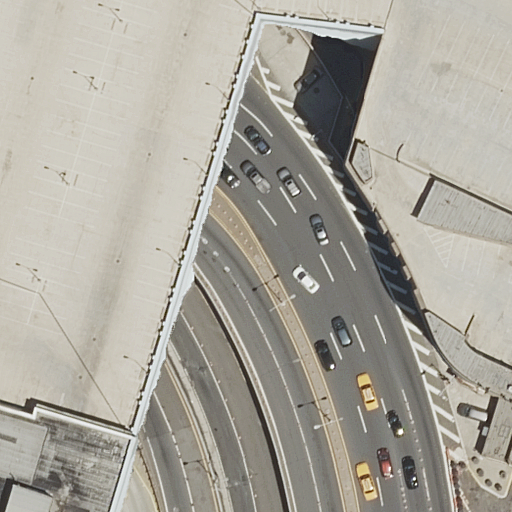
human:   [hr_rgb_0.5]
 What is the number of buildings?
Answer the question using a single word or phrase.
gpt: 1

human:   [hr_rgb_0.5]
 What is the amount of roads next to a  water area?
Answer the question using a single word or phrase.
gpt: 0

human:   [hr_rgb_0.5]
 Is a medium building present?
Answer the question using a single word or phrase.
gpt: yes

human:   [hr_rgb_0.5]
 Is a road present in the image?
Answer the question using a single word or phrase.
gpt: yes

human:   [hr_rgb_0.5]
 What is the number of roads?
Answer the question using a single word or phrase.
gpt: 15

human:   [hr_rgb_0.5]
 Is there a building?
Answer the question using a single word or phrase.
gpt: yes

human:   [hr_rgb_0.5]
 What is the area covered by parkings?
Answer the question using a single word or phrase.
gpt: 186m2

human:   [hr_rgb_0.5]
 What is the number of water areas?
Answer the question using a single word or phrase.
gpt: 0

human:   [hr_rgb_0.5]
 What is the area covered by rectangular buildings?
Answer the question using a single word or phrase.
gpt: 186m2

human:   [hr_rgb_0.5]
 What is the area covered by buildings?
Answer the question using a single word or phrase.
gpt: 186m2

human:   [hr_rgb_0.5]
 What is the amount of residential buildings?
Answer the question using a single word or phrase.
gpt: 1

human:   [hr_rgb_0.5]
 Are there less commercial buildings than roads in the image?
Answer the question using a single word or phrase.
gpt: yes

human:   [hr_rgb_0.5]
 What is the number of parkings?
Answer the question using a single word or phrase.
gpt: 1

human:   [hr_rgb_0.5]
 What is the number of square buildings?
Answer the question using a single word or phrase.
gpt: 0

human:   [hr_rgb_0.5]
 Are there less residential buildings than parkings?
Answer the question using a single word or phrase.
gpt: no

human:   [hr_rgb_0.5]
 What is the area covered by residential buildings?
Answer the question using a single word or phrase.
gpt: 186m2

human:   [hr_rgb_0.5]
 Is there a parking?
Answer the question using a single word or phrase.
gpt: yes

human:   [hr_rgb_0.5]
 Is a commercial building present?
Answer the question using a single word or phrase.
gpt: no

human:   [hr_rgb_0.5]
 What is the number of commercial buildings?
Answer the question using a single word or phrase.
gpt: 0

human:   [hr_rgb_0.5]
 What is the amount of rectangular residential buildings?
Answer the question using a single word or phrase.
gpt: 1

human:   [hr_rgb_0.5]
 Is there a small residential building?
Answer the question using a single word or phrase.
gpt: no

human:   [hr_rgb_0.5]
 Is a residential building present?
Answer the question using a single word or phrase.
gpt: yes

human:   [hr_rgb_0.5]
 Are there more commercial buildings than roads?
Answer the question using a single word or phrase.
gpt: no

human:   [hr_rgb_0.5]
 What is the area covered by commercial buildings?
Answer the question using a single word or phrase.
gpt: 0m2

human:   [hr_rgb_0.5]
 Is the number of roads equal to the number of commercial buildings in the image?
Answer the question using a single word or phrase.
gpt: no

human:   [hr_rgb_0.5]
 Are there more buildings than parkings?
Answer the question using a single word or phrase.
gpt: no

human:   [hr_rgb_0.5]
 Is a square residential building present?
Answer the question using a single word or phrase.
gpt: no

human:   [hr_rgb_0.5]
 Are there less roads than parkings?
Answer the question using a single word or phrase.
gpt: no

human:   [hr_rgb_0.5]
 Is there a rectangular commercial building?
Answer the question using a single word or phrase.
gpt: no

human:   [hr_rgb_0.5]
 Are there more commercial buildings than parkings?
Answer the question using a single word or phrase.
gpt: no

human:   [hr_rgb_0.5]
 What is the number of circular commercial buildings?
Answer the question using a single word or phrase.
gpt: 0

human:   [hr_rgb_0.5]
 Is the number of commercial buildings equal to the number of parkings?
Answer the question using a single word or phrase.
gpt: no

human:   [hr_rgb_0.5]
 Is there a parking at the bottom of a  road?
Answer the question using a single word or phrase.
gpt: yes

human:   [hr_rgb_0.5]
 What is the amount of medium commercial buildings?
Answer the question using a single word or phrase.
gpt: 0

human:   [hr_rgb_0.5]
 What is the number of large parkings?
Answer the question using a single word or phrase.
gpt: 0

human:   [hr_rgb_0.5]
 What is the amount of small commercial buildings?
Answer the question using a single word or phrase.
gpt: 0

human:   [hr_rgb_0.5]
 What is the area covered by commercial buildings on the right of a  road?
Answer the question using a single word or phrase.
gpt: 0m2

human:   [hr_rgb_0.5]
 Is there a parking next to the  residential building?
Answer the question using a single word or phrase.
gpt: yes

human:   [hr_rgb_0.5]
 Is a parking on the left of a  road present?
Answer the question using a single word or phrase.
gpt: yes

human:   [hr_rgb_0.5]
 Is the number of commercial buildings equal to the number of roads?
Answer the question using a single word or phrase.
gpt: no

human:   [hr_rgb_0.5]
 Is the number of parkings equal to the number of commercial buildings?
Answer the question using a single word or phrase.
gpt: no

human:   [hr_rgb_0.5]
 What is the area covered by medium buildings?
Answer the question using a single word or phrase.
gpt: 186m2

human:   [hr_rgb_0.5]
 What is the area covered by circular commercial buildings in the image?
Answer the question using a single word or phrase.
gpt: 0m2

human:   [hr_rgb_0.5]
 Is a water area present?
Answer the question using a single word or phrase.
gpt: no

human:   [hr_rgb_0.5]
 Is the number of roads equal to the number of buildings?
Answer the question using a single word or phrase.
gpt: no

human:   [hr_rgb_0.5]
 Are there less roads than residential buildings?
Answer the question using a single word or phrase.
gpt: no

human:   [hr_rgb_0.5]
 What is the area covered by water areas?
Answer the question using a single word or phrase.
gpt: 0m2

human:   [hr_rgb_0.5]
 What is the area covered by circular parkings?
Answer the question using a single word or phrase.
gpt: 0m2

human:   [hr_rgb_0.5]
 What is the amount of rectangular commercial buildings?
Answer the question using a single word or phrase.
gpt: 0

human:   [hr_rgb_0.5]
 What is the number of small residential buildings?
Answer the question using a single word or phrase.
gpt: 0

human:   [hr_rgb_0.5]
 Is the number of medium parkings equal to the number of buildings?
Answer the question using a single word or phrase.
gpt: yes

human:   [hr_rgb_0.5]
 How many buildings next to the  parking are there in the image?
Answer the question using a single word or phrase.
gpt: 1

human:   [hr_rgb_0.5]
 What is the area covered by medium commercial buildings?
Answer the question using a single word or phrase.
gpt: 0m2

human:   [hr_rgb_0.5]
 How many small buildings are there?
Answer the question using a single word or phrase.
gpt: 0

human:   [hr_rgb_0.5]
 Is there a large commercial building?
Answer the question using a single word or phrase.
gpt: no

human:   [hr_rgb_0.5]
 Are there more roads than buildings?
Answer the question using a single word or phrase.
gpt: yes

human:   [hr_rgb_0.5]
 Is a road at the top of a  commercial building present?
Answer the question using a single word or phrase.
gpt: no

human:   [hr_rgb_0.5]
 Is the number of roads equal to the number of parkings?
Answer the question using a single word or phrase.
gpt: no

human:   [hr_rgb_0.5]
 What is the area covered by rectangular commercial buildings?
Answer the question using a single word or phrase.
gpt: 0m2

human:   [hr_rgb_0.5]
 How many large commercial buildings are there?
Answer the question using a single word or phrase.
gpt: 0

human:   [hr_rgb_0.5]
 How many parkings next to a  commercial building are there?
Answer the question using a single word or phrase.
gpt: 0

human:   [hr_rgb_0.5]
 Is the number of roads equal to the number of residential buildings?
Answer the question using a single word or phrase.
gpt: no

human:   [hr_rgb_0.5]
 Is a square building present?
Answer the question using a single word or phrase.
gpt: no

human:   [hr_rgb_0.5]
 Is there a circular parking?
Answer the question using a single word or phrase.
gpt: no